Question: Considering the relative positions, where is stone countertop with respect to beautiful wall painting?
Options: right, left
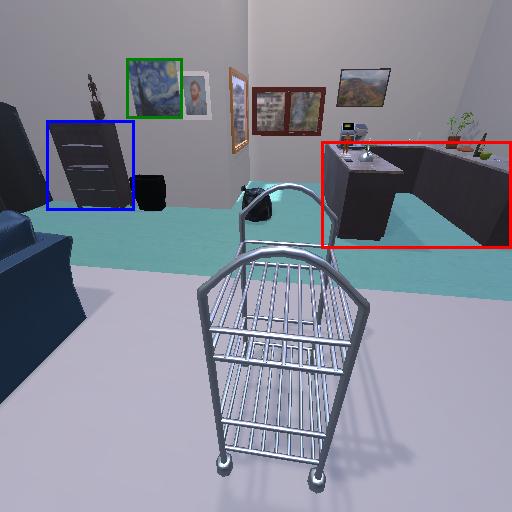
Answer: right